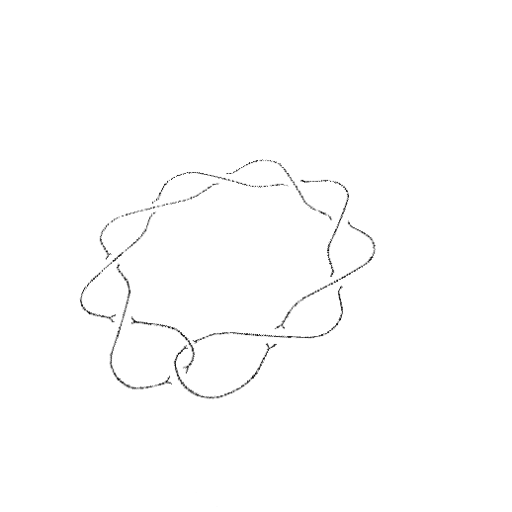
Crossing number: 10